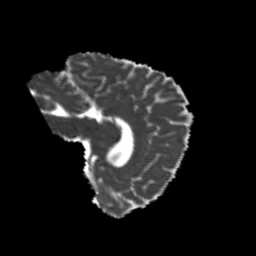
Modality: MD
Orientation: sagittal
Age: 22
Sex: female
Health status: healthy
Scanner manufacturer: philips
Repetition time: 7.395 s
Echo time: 0.08599 s